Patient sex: M
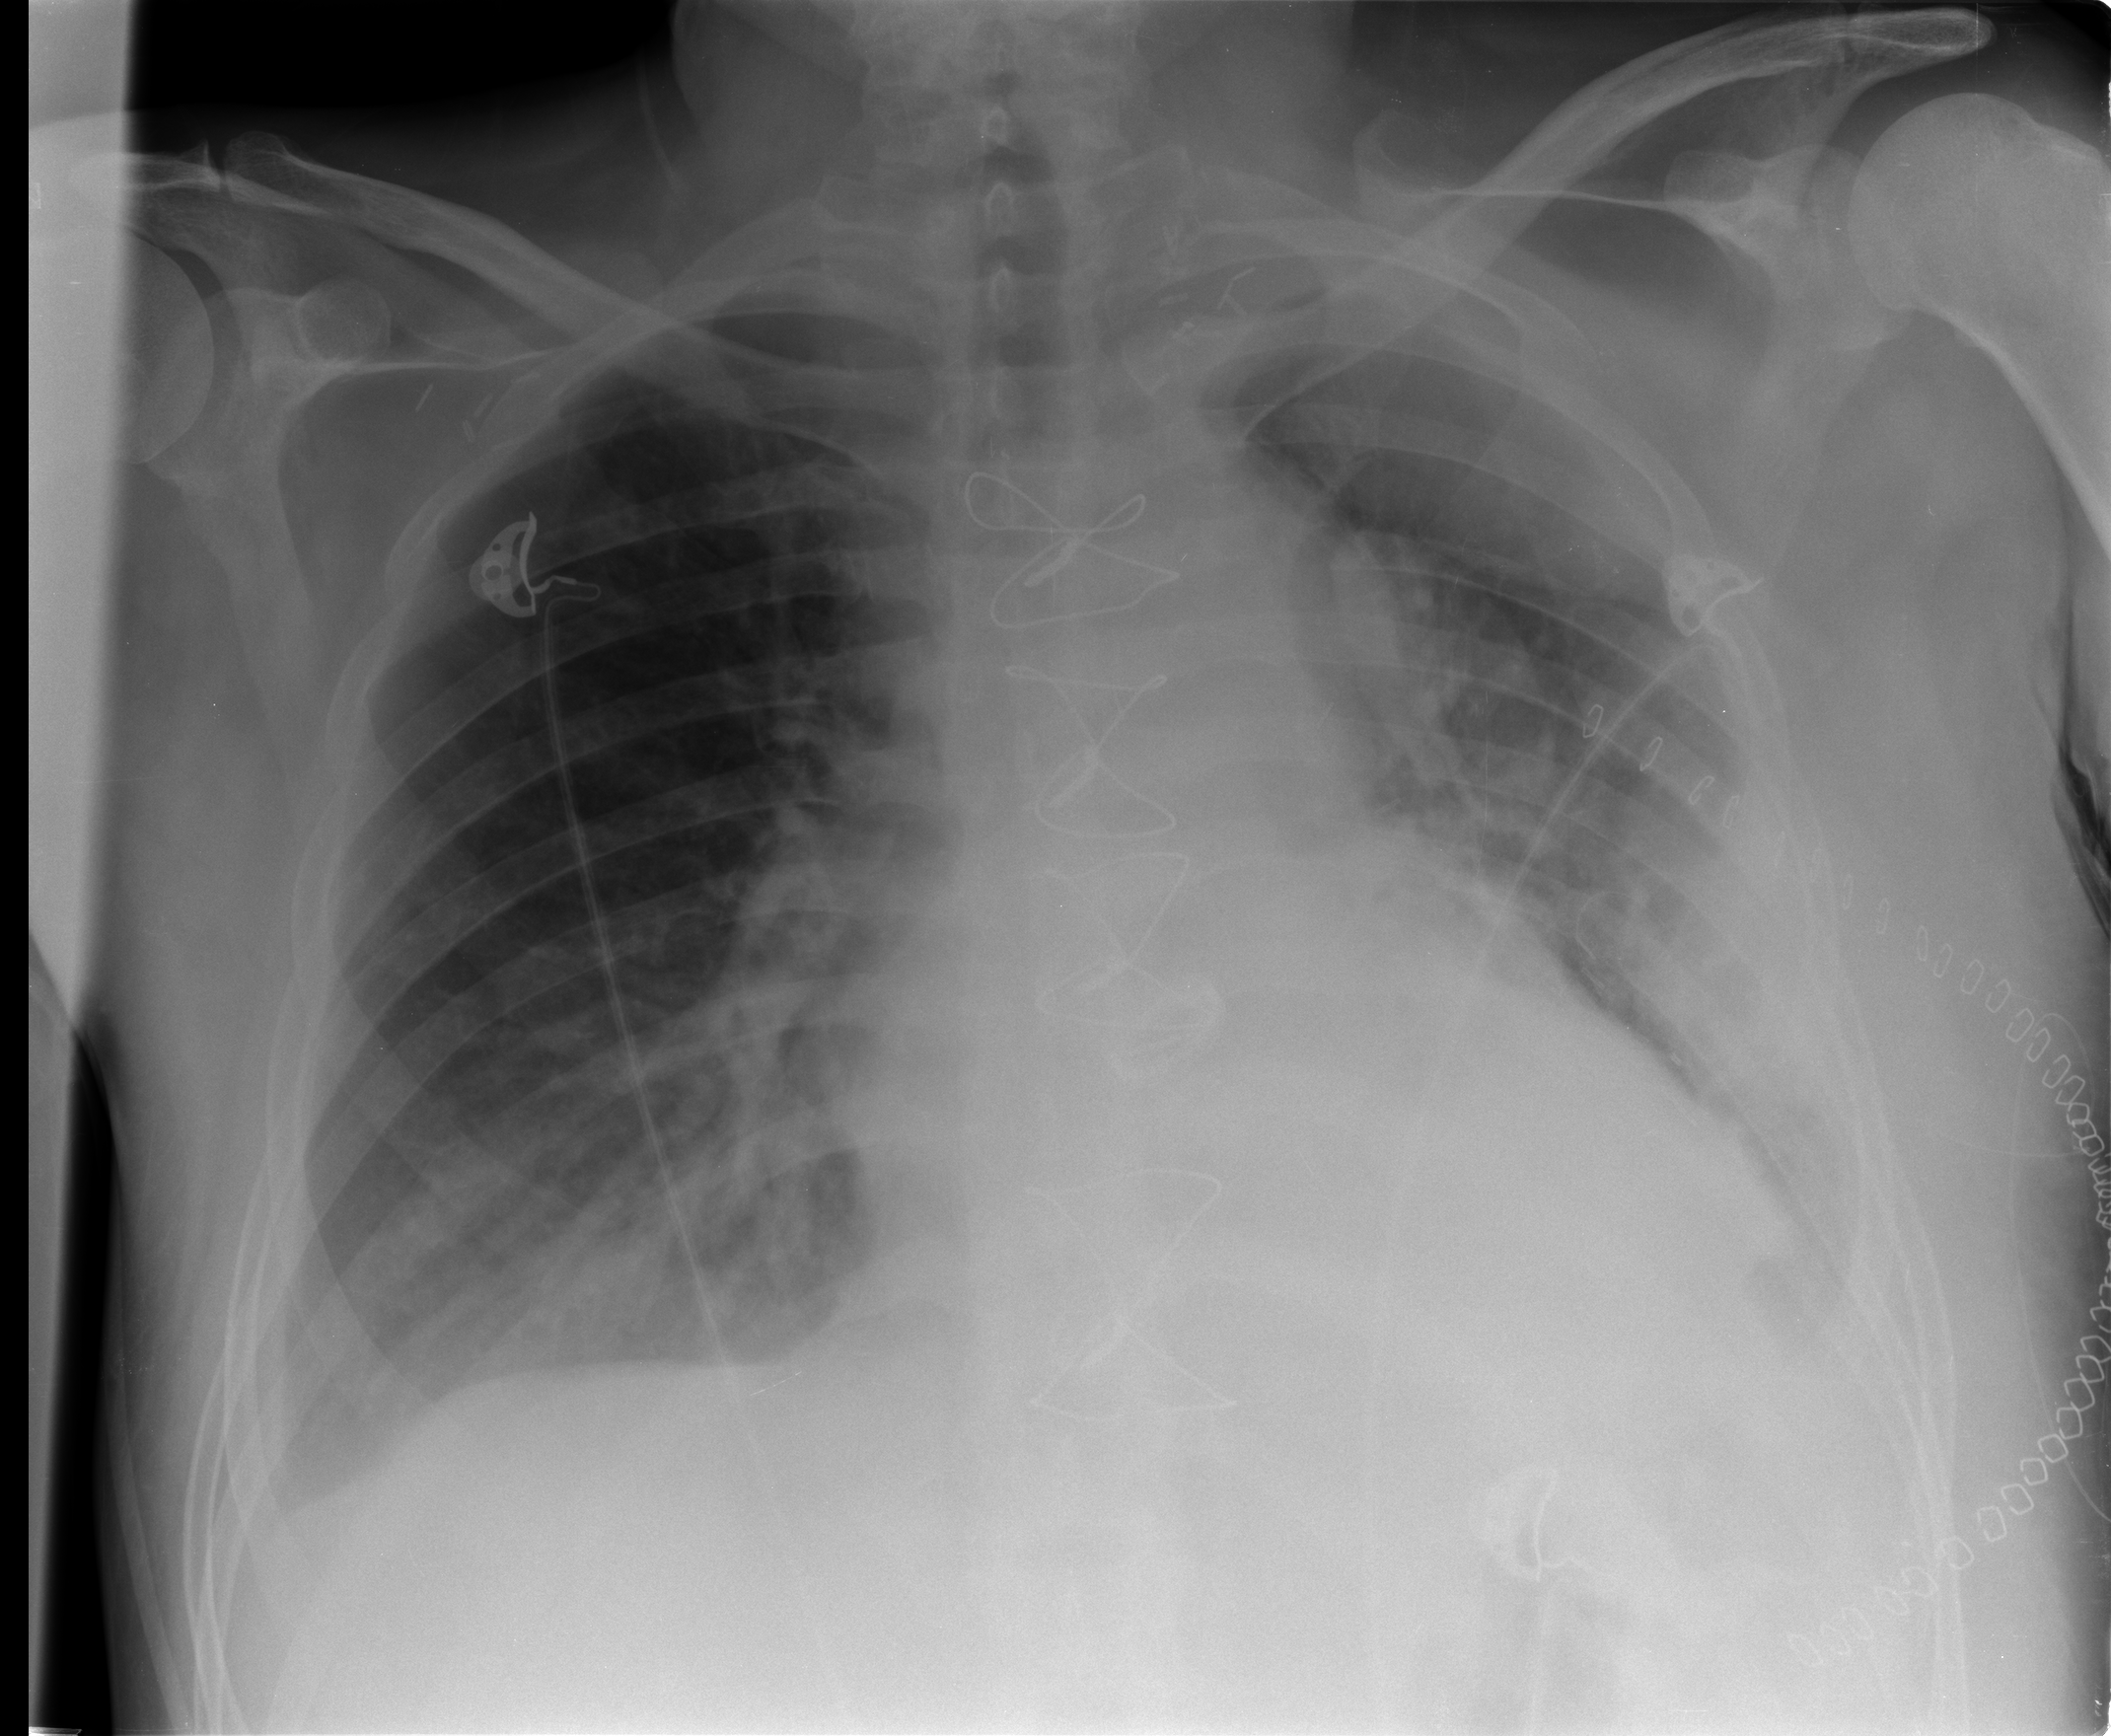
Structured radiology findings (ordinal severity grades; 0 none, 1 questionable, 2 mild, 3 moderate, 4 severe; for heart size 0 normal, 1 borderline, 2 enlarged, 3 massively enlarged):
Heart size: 2
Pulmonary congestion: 2
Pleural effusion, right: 1
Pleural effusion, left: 2
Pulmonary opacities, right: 2
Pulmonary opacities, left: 2
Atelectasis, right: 1
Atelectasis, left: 2